Field crop: tomato
Growth stage: 1
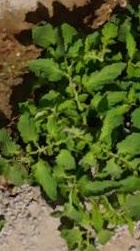
Species: tomato